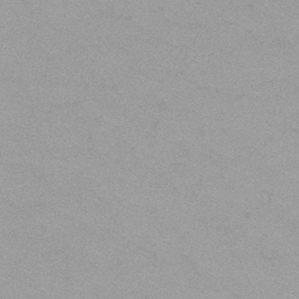
Label: frost